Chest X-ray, AP view. Patient: 43 years old, sex M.
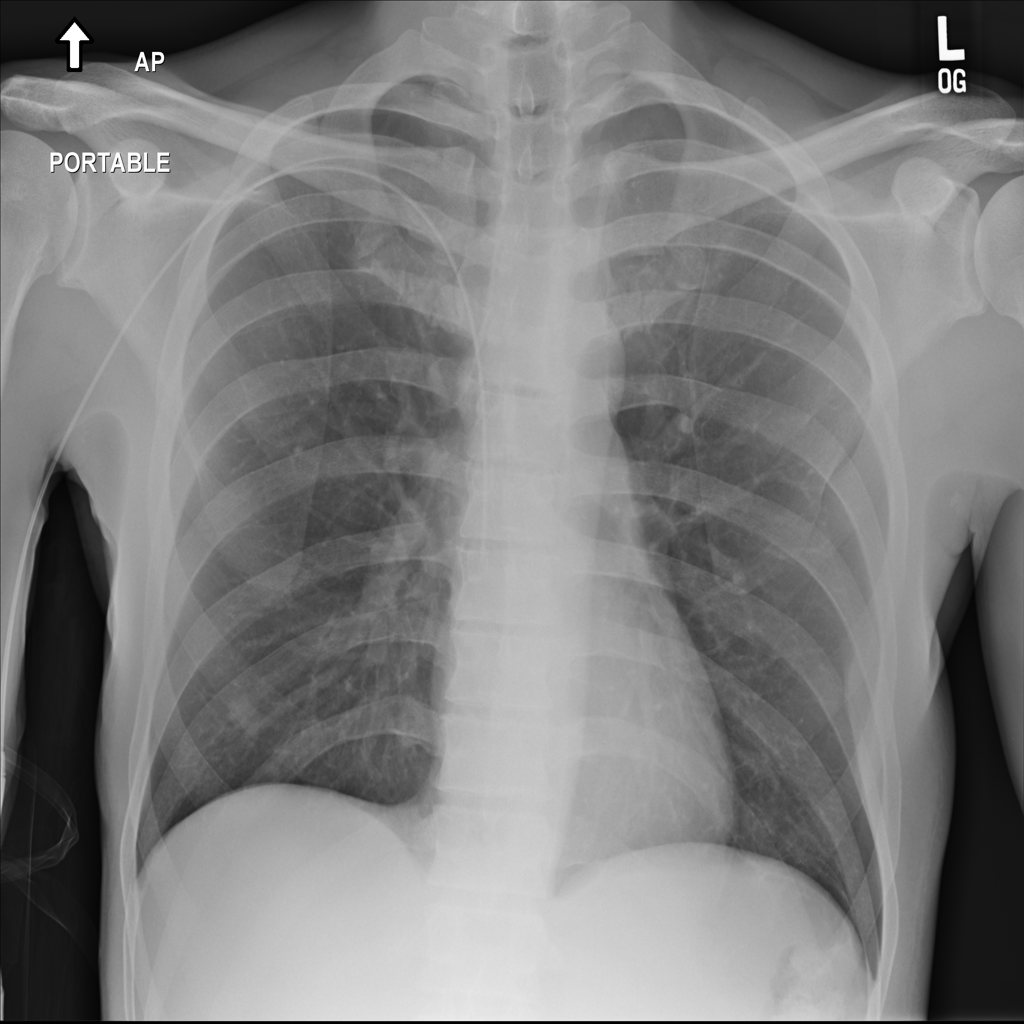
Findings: Infiltration, Mass, Nodule